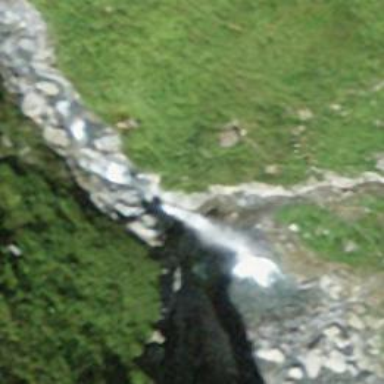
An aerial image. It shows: Beautiful waterfall in nature.